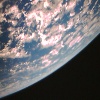
Label: cloud